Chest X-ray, PA view. Patient: 24 years old, sex F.
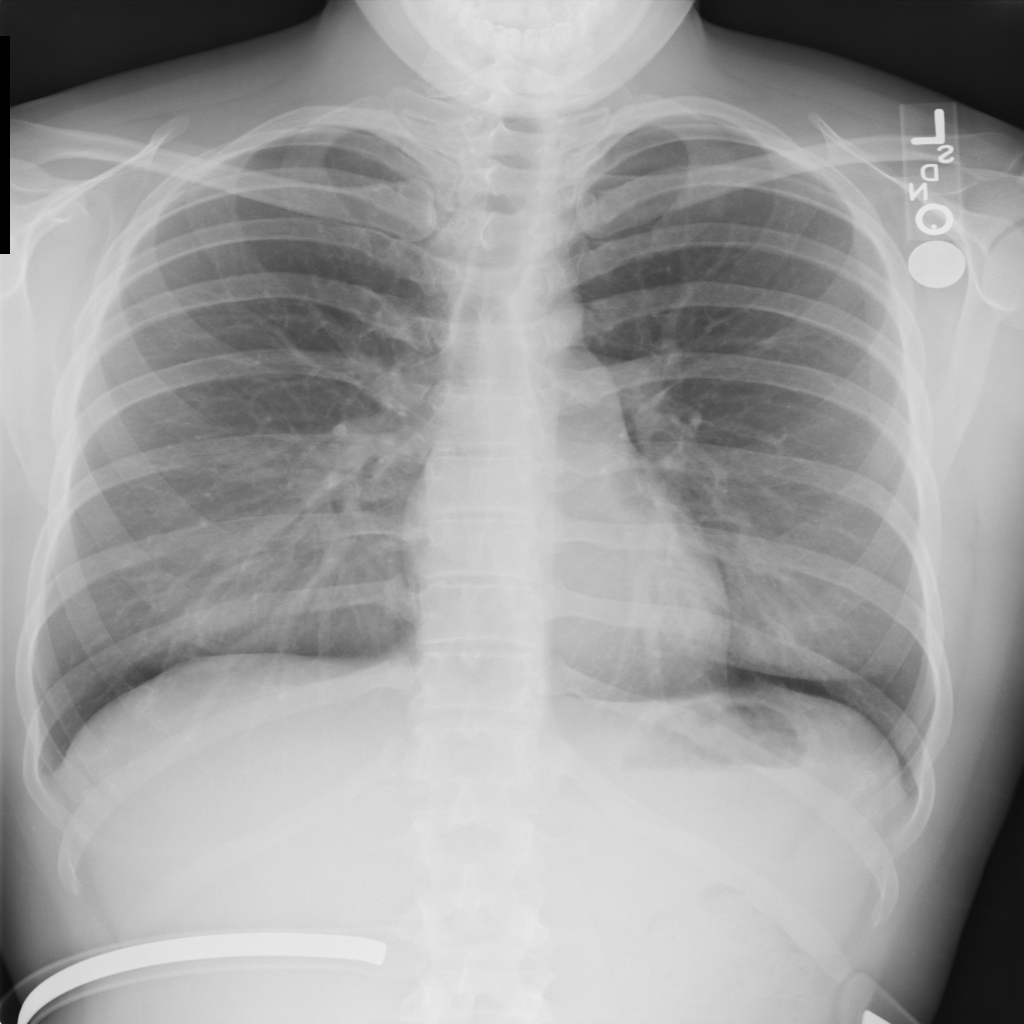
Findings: No Finding